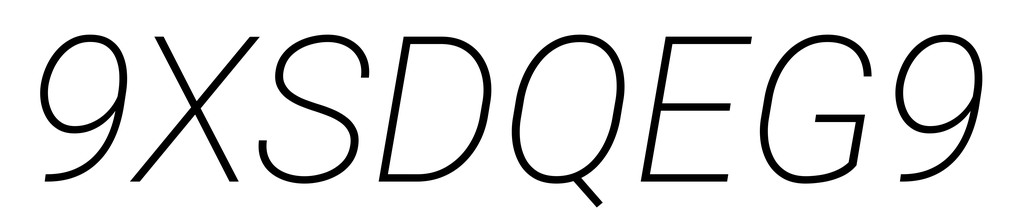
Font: Roboto-Italic_ExtraLight_Italic